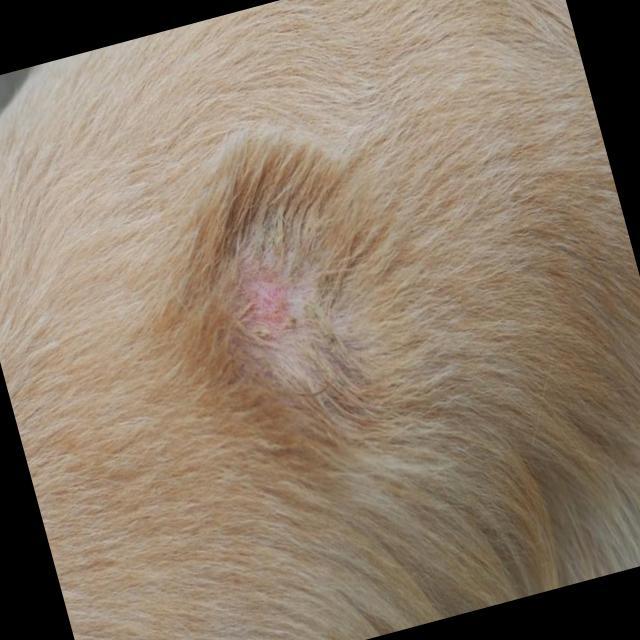
Canine ringworm (Dermatophytosis) — fungal infection caused by Microsporum or Trichophyton. Presents with circular alopecia, scaling, crusting, and broken hairs.